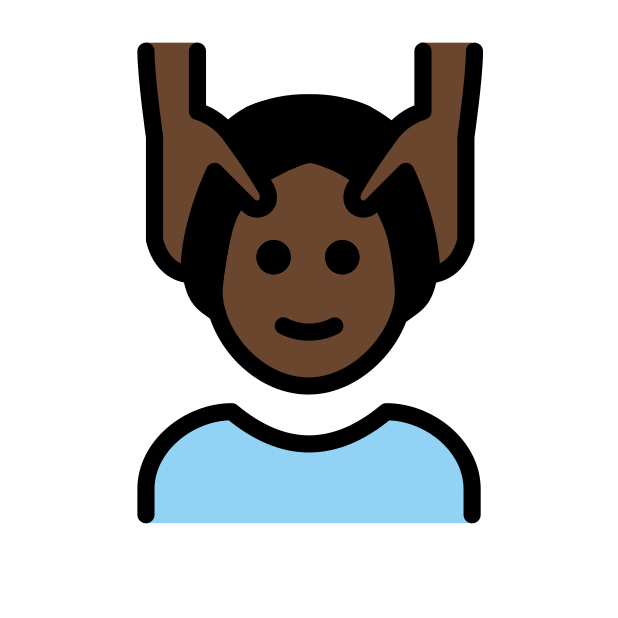
man getting massage: dark skin tone